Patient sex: F
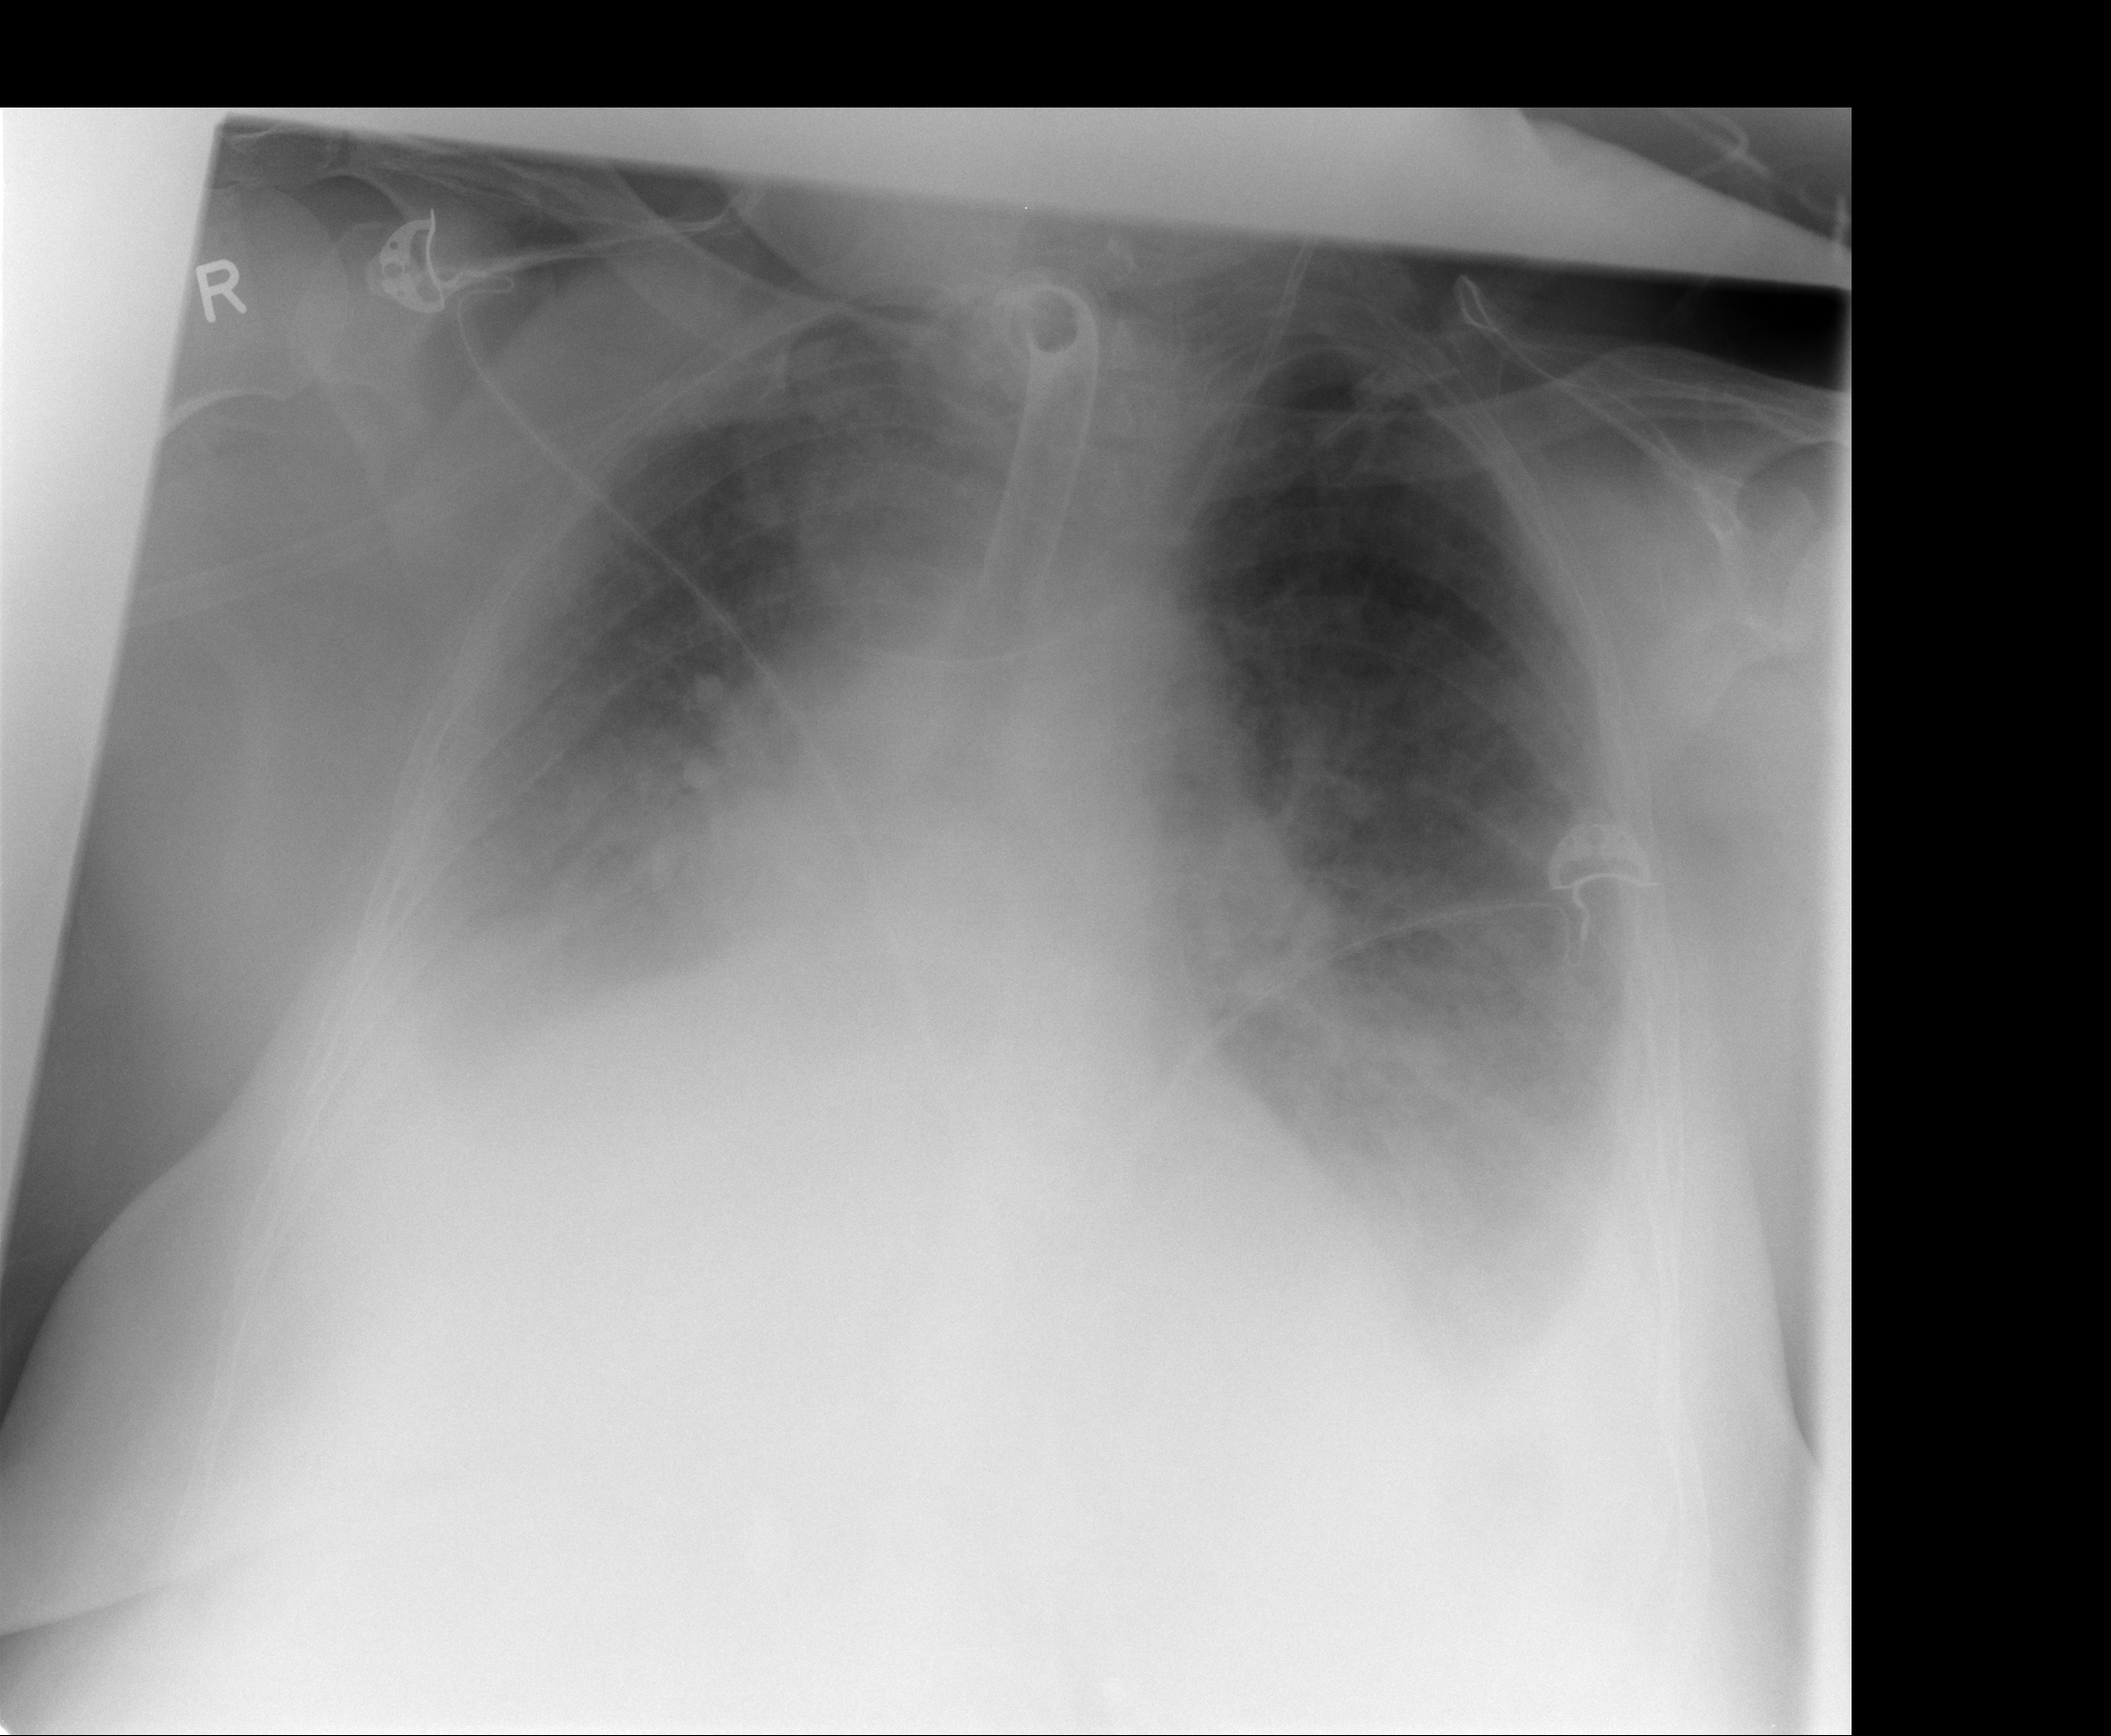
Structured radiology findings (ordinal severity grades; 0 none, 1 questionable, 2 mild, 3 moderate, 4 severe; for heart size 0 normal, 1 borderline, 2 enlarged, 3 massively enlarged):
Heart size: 0
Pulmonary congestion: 2
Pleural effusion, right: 3
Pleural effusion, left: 3
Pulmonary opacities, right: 0
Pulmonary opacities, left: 0
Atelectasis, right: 2
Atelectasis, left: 2